Here is the raw accelerometer signal from a rotor rig, plotted against time. Based on the visible evidence, which rotor condition applies: normal, misalignment, unbalance, looseness?
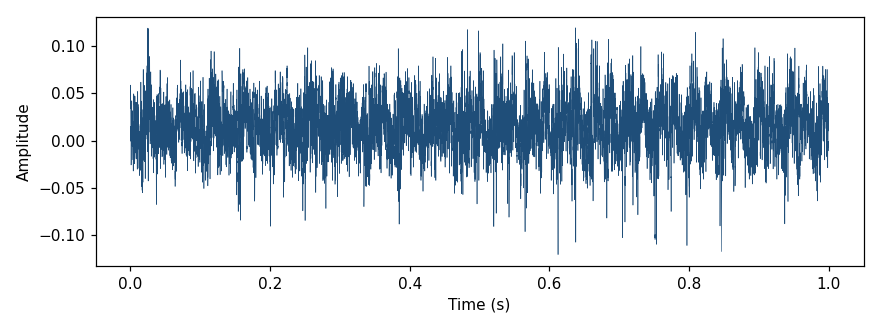
Answer: looseness